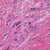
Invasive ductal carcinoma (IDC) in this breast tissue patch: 0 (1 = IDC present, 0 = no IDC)